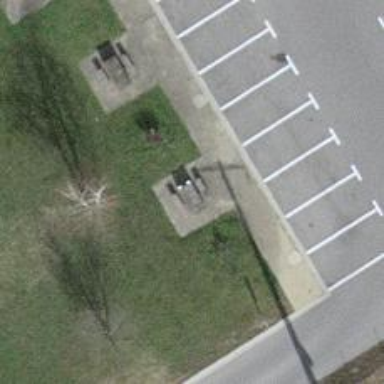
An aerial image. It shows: Picnic table located in leisure land area.